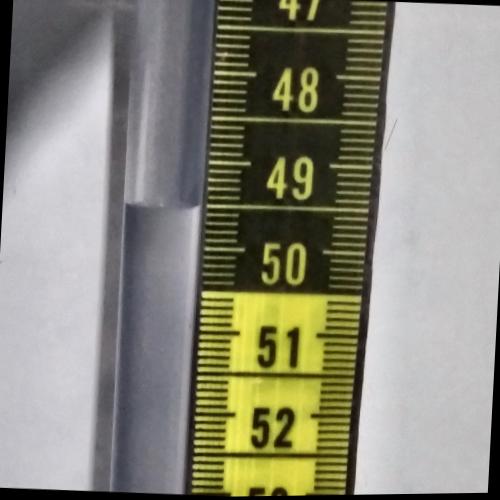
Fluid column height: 49.5 cm